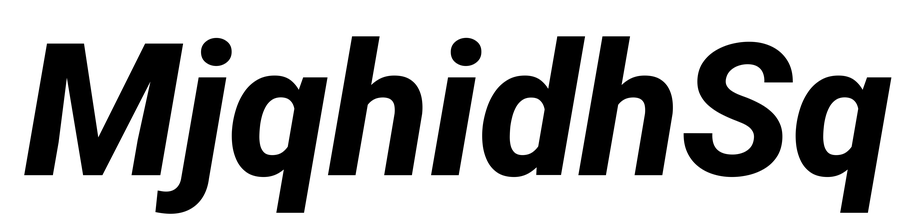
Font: Roboto-Italic_ExtraBold_Italic